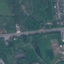
Land use / land cover class: Highway